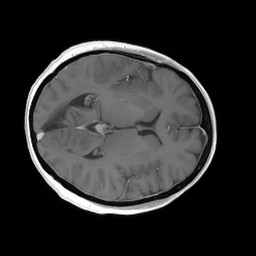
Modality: T1w
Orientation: axial
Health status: ill
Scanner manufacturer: siemens
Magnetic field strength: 3 T
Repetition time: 0.4 s
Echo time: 0.0026 s